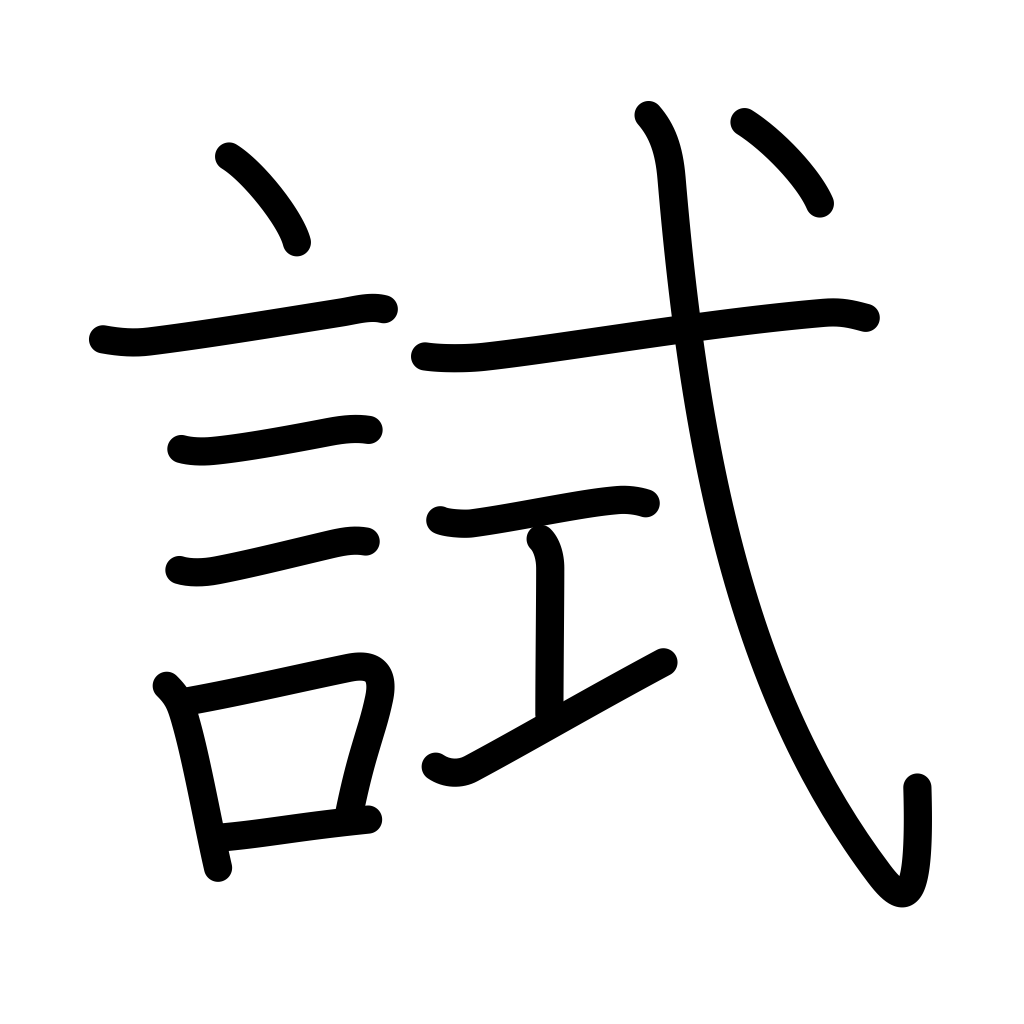
Meaning: test, try, attempt, experiment, ordeal